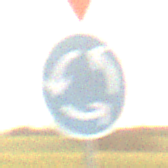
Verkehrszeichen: Kreisverkehr
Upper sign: VorfahrtGewaehren
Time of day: SunriseSunset
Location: Outdoor (Nature)
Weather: PartlyCloudy
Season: NotSpecified
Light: Natural